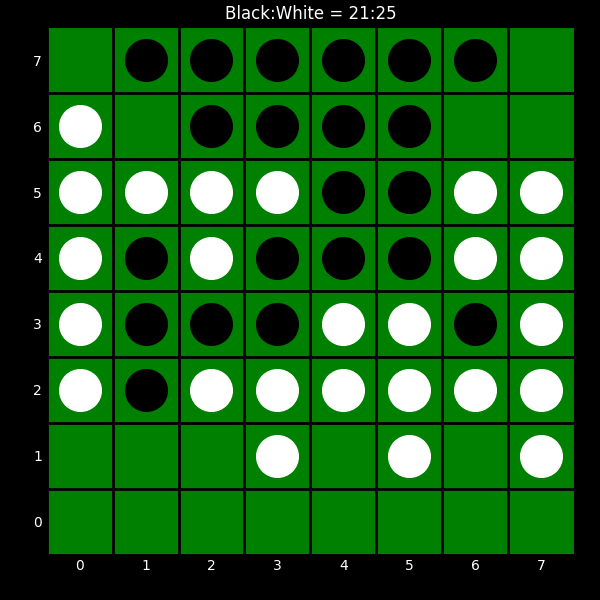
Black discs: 21
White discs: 25